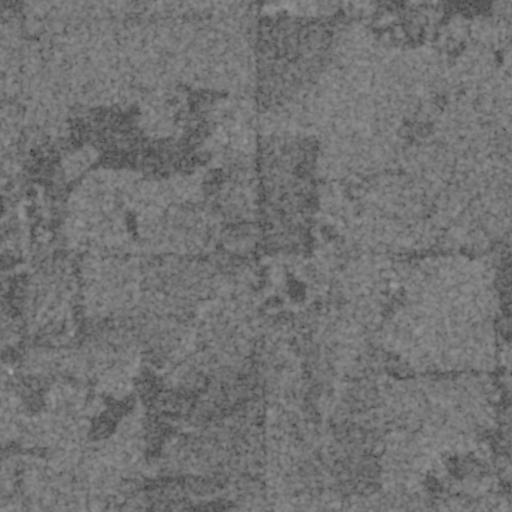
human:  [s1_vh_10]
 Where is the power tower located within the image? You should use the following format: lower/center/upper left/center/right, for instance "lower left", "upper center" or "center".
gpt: The power tower is located in the lower of the image.
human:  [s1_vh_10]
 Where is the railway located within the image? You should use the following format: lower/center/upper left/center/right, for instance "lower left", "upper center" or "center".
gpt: The railway is located in the lower of the image.
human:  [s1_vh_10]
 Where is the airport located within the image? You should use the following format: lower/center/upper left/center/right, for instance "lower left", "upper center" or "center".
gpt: There is no airport in the image.

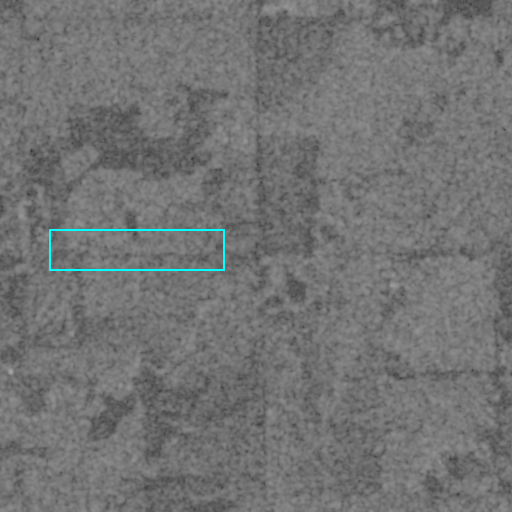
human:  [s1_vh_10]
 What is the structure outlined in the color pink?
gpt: There is no pink outline.
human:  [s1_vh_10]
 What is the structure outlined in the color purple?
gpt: There is no structure outlined in purple.